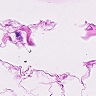
Metastatic tissue present: no